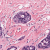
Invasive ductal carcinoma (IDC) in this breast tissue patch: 1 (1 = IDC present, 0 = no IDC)